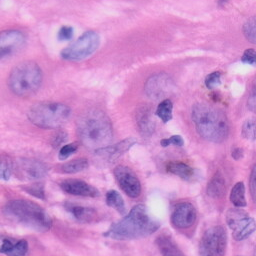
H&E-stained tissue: Skin